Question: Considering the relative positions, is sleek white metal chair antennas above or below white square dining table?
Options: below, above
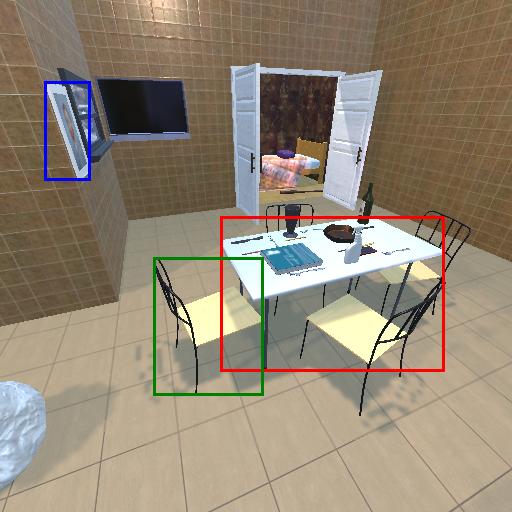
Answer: below